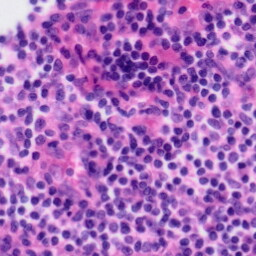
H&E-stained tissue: Tonsil